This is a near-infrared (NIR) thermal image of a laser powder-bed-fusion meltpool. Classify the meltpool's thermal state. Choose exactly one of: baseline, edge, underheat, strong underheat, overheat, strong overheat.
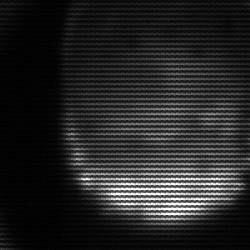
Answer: edge